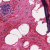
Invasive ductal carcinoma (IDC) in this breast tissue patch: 0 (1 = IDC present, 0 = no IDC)